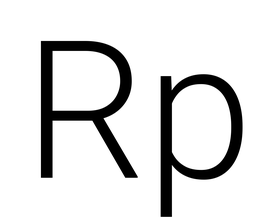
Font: Roboto_Light